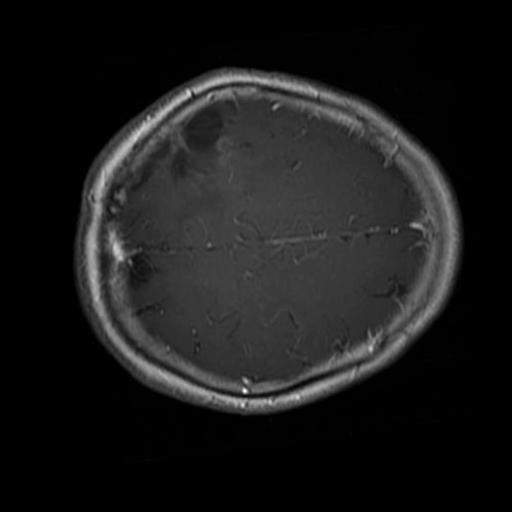
Label: brain_glioma